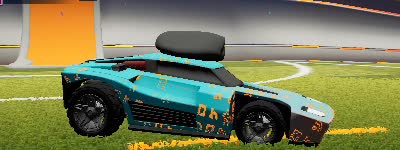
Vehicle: breakout